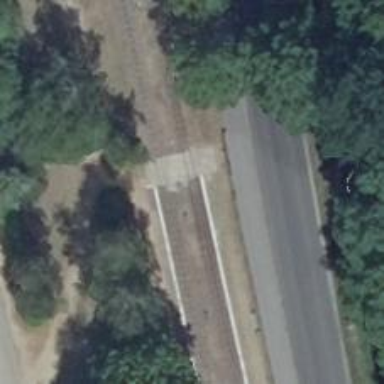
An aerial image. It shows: Narrow gauge railway.